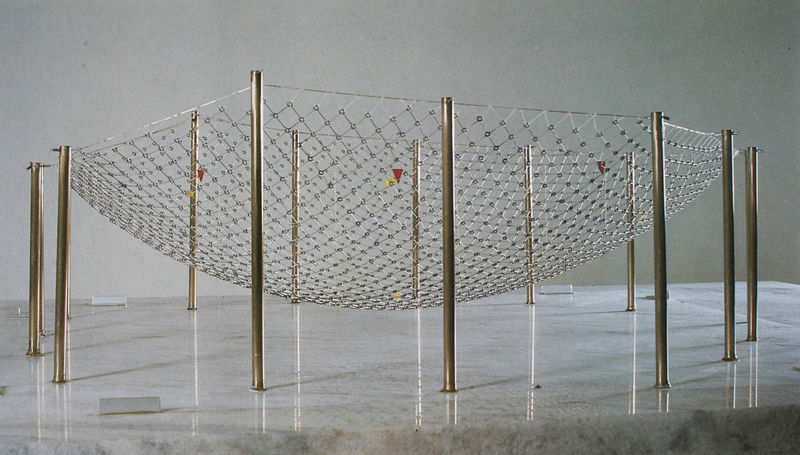
Titel: Modellansicht
Künstler: Frei Otto
Standort: Mekka
Institution: Konferenzzentrum
Schlagwörter: marmor, stützen, gitter, kreis, skulptur, modell, metall, platte, befestigung, fussboden, stangen, stäbe, struktur, fähnchen, gewebe, netz, draht, pfeile, installation, teesieb